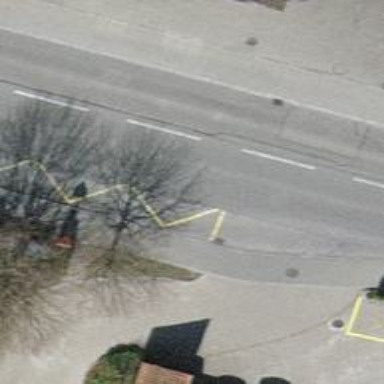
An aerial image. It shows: Trolleybus stop position for public transport.